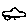
Label: car